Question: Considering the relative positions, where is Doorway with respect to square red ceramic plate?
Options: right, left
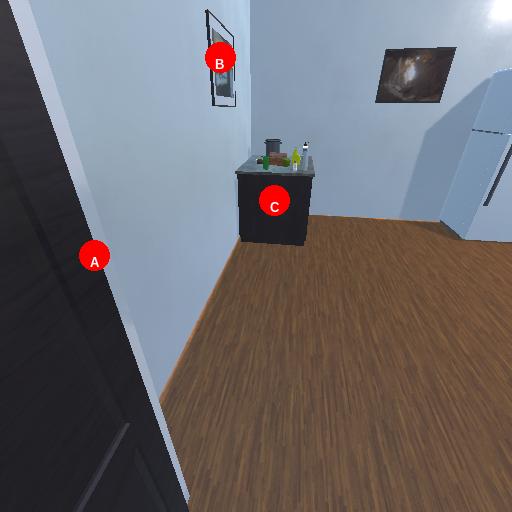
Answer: right